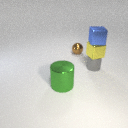
small gray metal cylinder below small blue metal cube